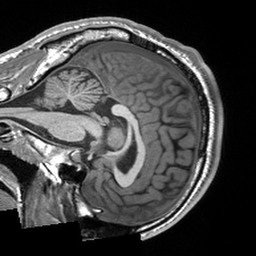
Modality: T1w
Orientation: sagittal
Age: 24
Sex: male
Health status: healthy
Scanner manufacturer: siemens
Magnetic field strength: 3 T
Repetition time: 2 s
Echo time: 0.00203 s